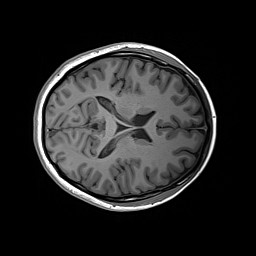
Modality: T1w
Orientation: axial
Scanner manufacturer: siemens
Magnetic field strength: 3 T
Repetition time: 2.2 s
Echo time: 0.00244 s